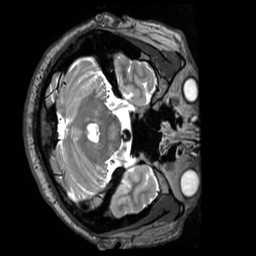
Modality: T2w
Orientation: axial
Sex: male
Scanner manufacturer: siemens
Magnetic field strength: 3 T
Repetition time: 3.2 s
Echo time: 0.409 s